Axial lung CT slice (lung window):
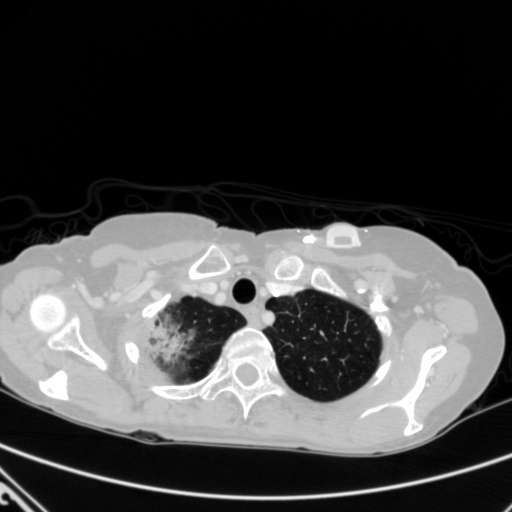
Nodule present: no